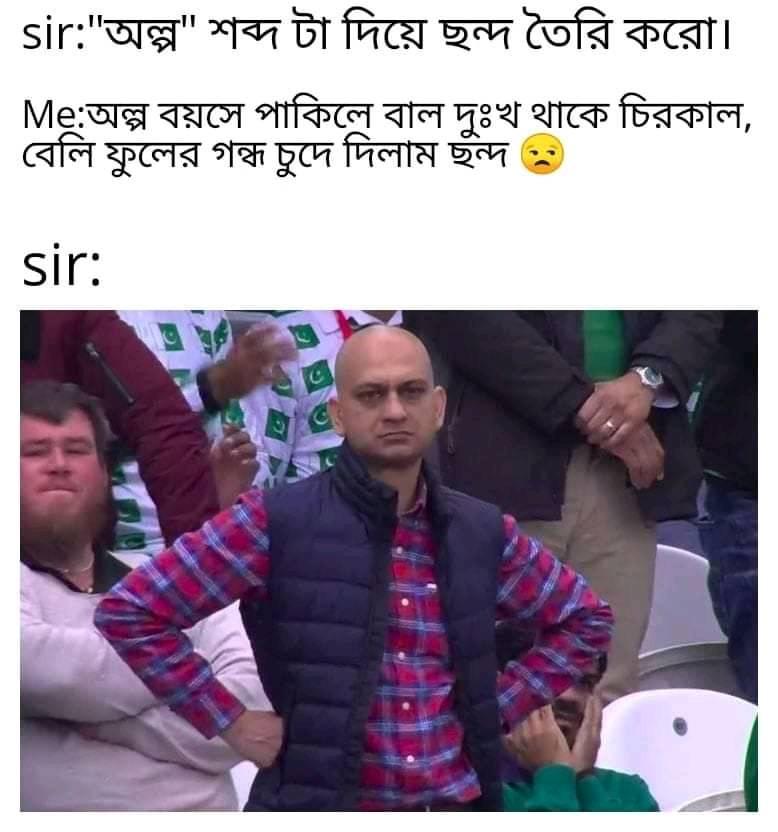
Caption: sir: "অল্প" শব্দ টা দিয়ে ছন্দ তৈরী করো ।   Me: অল্প বয়সে পাকিলে বাল দুঃখ থাকে চিরকাল, বেলি ফুলের গন্ধ চুদে দিলাম ছন্দ    sir:
Label: non-hate